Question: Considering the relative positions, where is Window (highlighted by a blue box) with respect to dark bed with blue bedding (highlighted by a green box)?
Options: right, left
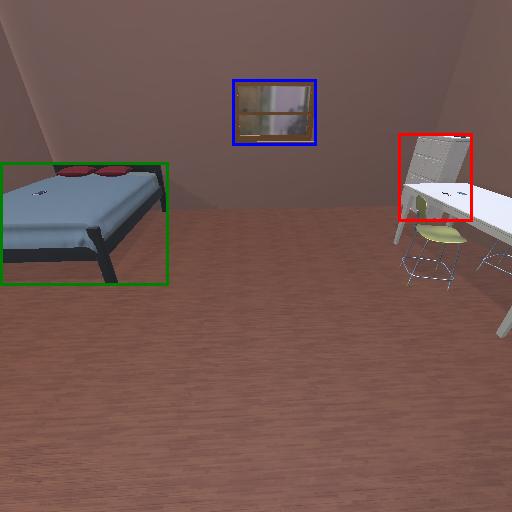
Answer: right